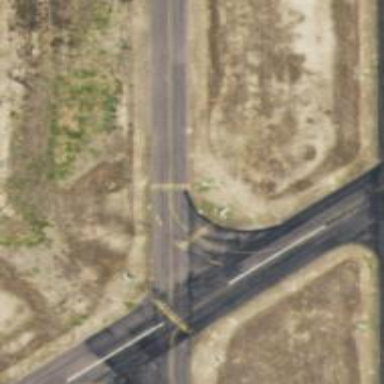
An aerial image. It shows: Taxiway at the airport with asphalt surface.